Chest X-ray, PA view. Patient: 20 years old, sex M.
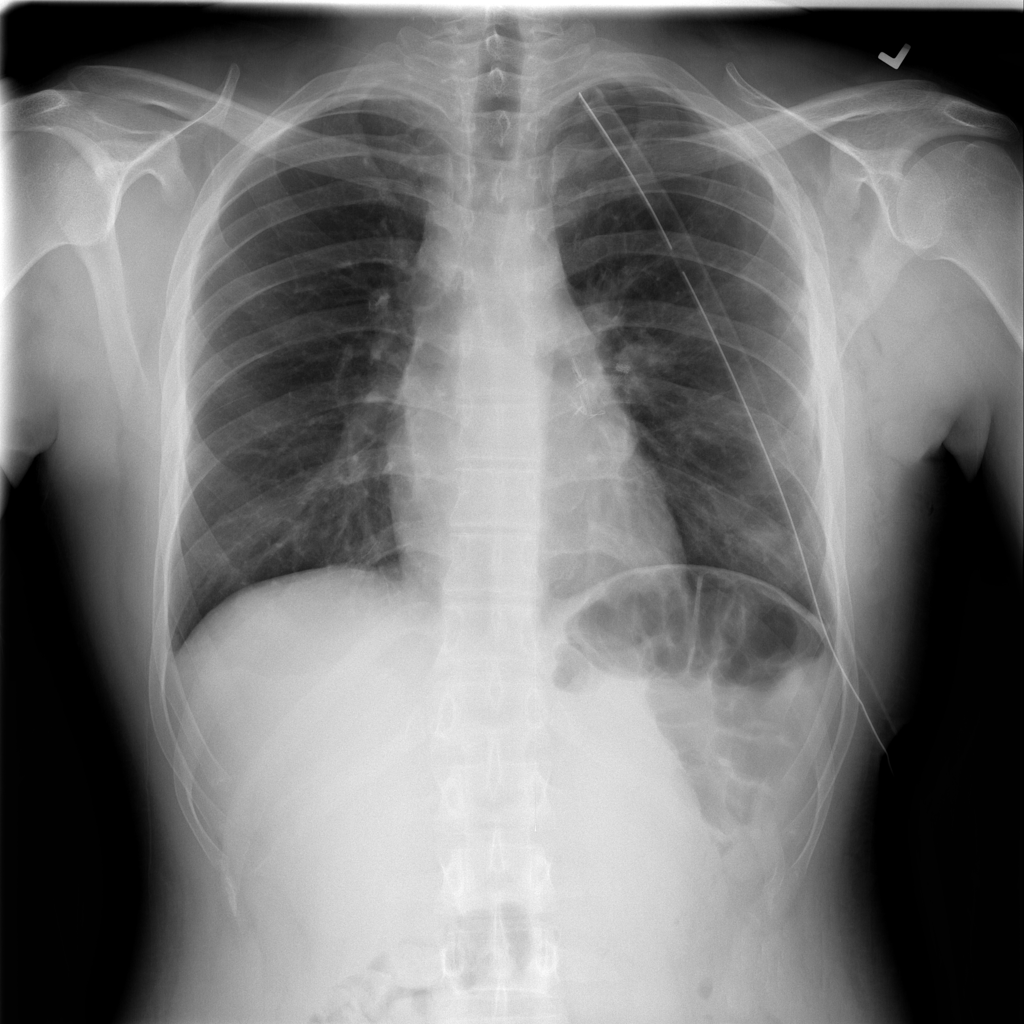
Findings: Pneumothorax